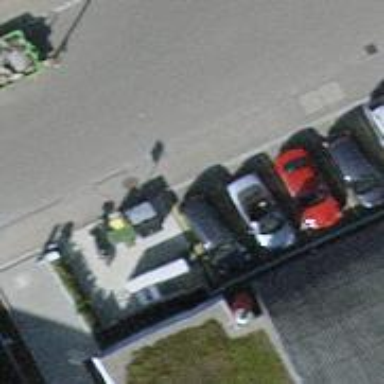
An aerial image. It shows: Post box.